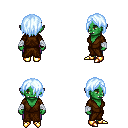
a pixel art fantasy rpg character, female body template, orc, green skin, brown robe, magenta pants, white cyan bangs hairstyle, white cloth bandages, gold boots, four views (front, back, left, right), 2x2 character sprite sheet, small pixel art, hard edges, no anti-aliasing